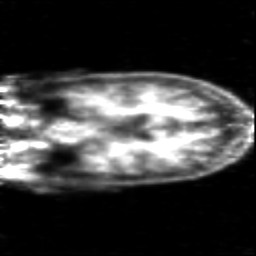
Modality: PET
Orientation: coronal
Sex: female
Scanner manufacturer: siemens